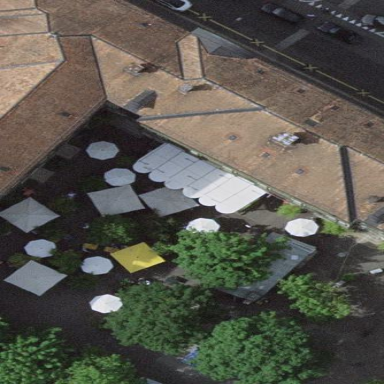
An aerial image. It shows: Outdoor seating area for leisure land.